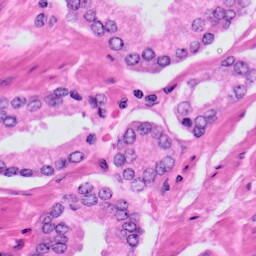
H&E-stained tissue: Prostate